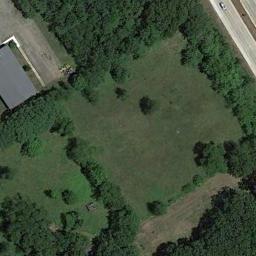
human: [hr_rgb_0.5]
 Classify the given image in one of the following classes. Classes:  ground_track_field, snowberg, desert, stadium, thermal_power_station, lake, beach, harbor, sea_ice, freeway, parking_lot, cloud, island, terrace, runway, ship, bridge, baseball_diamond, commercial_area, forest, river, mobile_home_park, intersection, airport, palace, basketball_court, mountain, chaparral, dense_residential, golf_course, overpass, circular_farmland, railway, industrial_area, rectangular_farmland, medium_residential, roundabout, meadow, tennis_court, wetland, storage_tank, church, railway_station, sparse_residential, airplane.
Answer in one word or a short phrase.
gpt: meadow